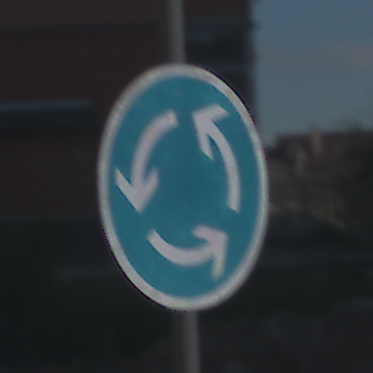
Verkehrszeichen: Kreisverkehr
Umgebung: Outdoor, Suburban
Tageszeit: MorningAfternoon
Wetter: PartlyCloudy
Licht: Natural
Jahreszeit: NotSpecified
Kontrast: HighContrast